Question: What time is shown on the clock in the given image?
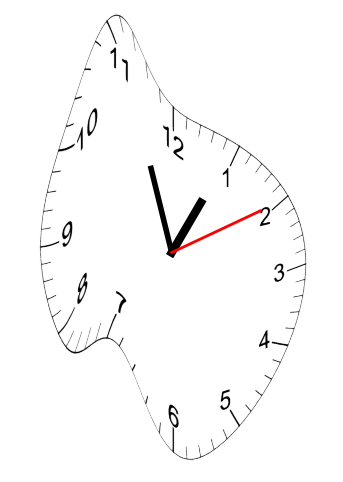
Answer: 12:56:10